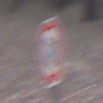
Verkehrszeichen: Geschwindigkeit120
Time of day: SunriseSunset
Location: Outdoor (Nature)
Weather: NotSpecified
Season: Autumn
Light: Natural